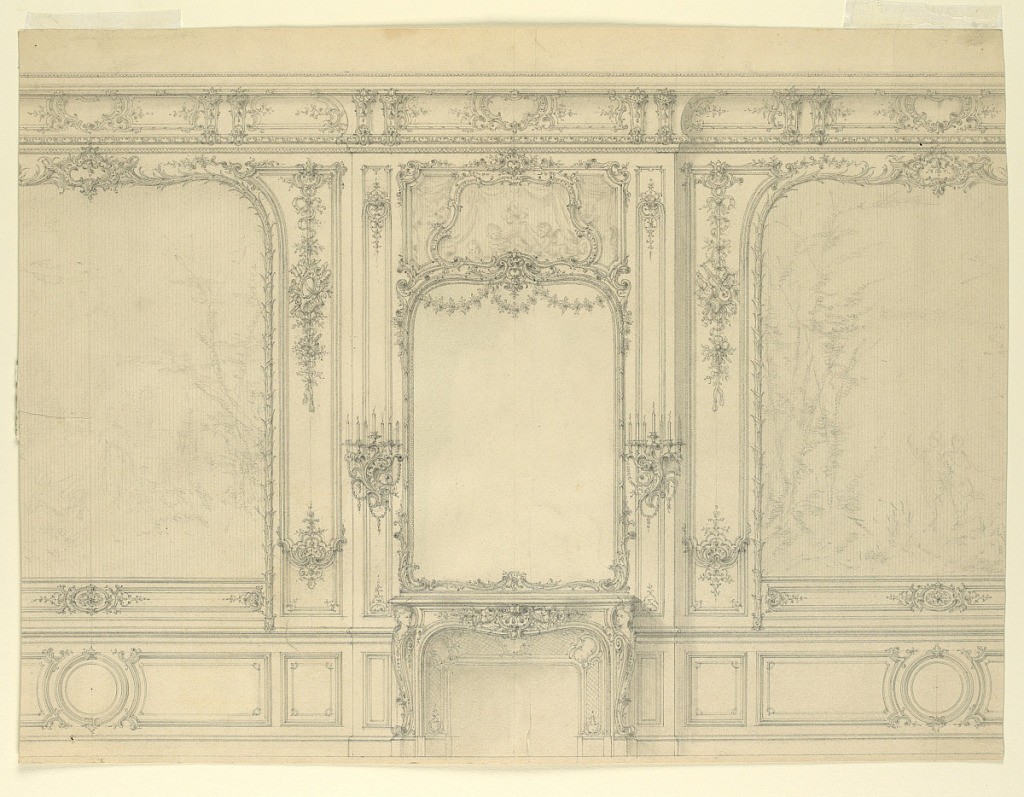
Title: Elevation of the chimney wall of a salon.
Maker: J. G. Garton, English, active in U.S.A.
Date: ca. 1900
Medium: Pencil.
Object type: Drawing
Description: A fireplace surmounted by a mirror in an elaborate rocaiile frame is flanked by painted panels also set in rocaille frames in the manner of Nicolas Pineau.  The dado includes circular panels.